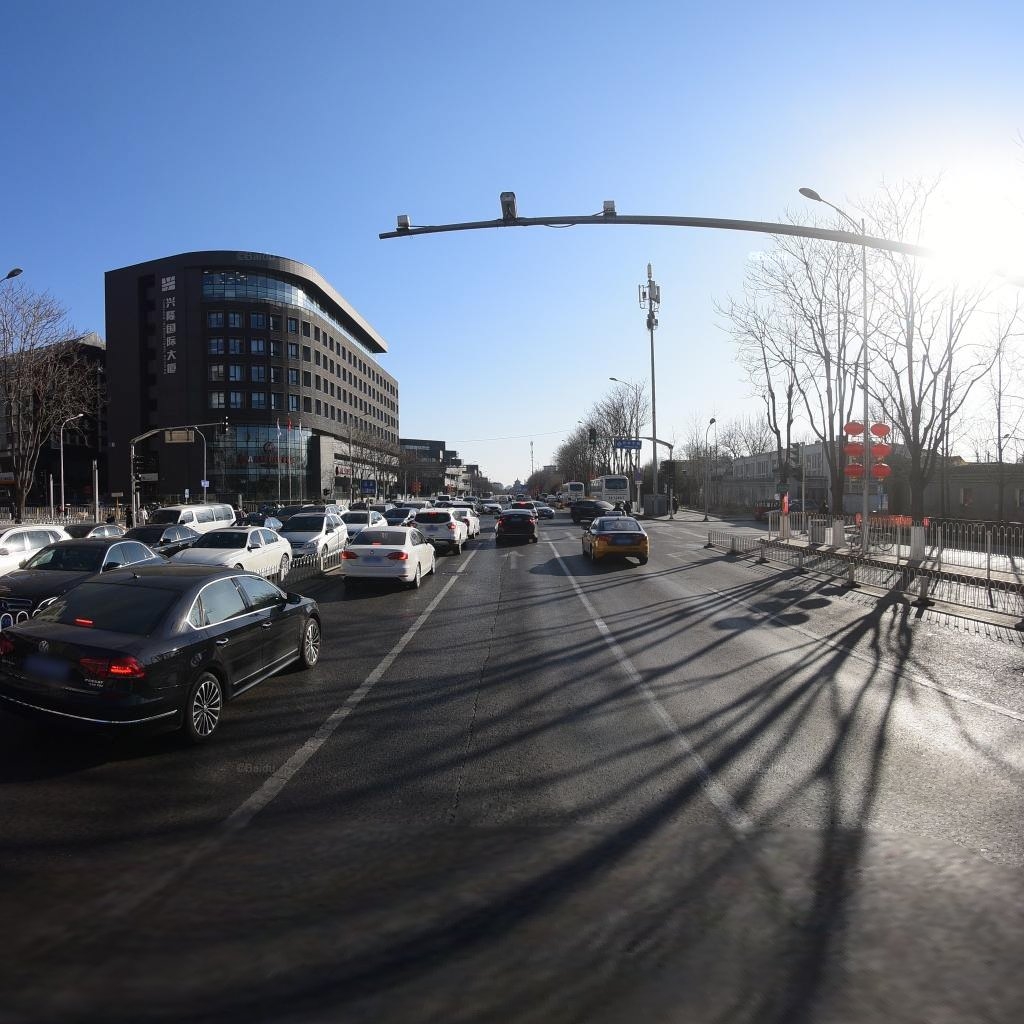
Region: Dongcheng
Road damage annotations: longitudinal crack, longitudinal crack